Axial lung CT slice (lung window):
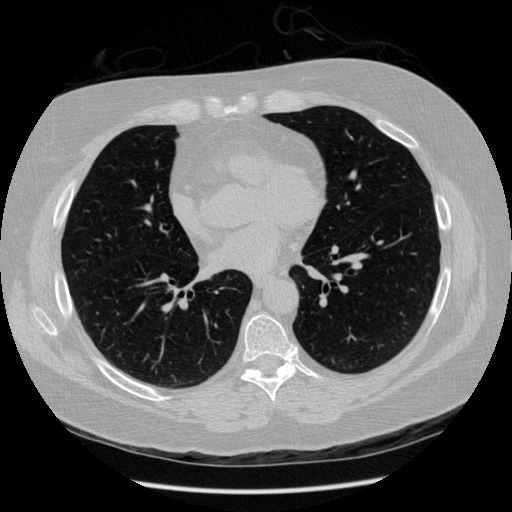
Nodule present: no